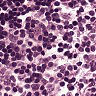
Metastatic tissue present: no